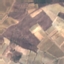
Land use / land cover: PermanentCrop